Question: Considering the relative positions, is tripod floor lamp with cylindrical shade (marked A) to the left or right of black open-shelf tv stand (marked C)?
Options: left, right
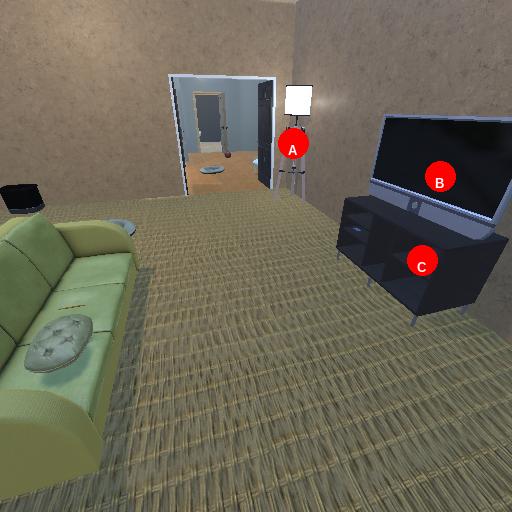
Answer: left